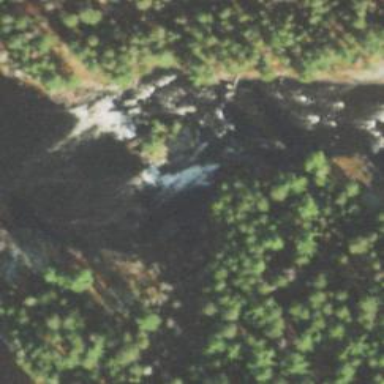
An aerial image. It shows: Beautiful waterfall.